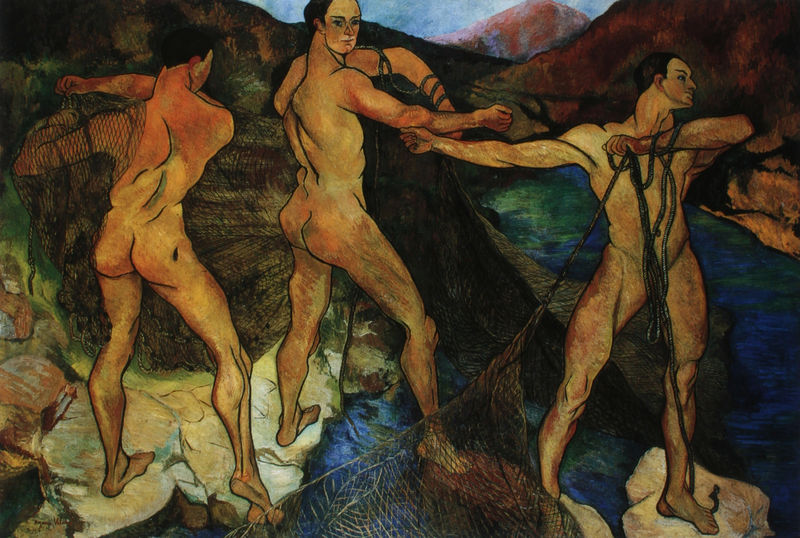
Titel: Die Fischer
Künstler: Suzanne Valadon
Standort: Paris
Institution: Musée National d'Art Moderne
Schlagwörter: akt, berg, blau, felsen, gemälde, himmel, körper, mann, meer, nackt, wasser, fluss, gelb, grün, landschaft, see, ufer, bewegung, braun, männer, rücken, rot, beige, flächig, anatomie, arm, arme, gesicht, leinen, stehen, stein, steine, bach, drei, front, arbeit, boot, beine, hintern, rückenansicht, strand, fischer, jungen, netze, arbeiten, berge, fels, gebirge, ziehen, seile, tau, kraft, muskeln, seitenansicht, erotik, gauguin, muskulös, penis, hautfarbe, vulkan, algen, seil, barfuß, grafisch, seite, fisch, fangen, griechisch, vorderansicht, fang, stärke, netz, schiele, mäner, fische, jugendstik, muskulatur, fischen, vorne, fischfang, jünglinge, fischernetz, einholen, sexualität, auswerfen, egon, volkan, ufewr, netzschwimmer, hitnen, jünginge, nackte körper, lateus maximus